Question: So I'm using the code below to apply a stroke (and fill) to text in a 'UILabel', and it's coming out like the image below. The stroke is heavier on one side than the other (look at the top of the letters compared to the bottom, and the right compared to the left. The period at the end makes it very noticeable, too, looks like a googly eye). I've not got any shadowing turned on at all, so I don't think it's the shadow interfering with the stroke.
What could be causing this?
'''
- (void) drawTextInRect: (CGRect) rect
{
CGContextRef c = UIGraphicsGetCurrentContext();
CGContextSetTextDrawingMode(c, kCGTextFillStroke);
CGContextSaveGState(c);
CGContextSetRGBFillColor(c, 1.0, 0.0, 0.0, 1.0);
CGContextSetRGBStrokeColor(c, 0.0, 1.0, 0.0, 1.0);
[super drawTextInRect: rect];
CGContextRestoreGState(c);
}
'''

So, for kicks, I took at look at the label with only the fill, and only the stroke. Turning off the stroke creates a perfectly normal-looking piece of text, as if I'd just coloured it in Interface Builder. Turning off the fill, however, shows only the stroke, which doesn't look heavier on any side than any other. **This leads me to believe that the issue is the fill is positioned in relation to the stroke, and that neither the fill or stroke themselves are at fault. Any other thoughts on this? How can I get the fill directly centred in the stroke?
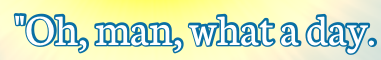
Answer: You should probably just use 'kCGTextFillStroke' as the drawing mode and only draw once (with separate stroke and fill colors set).
'''
CGContextSetRGBFillColor(context, 1.0, 0.0, 0.0, 1.0); // any color you want (this is red)
CGContextSetRGBStrokeColor(context, 0.0, 1.0, 0.0, 1.0); // any color you want (this is green)
CGContextSetTextDrawingMode(context, kCGTextFillStroke);
[self.text drawInRect:rect withFont:self.font];
'''
Alternatively you could just stroke afterwards. Strokes are usually drawn from the center which means that half of the width is inwards and half is outwards. That would mean that if you fill after you stroke some of the stroke is going to get covered up by the fill.